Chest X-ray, PA view. Patient: 86 years old, sex F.
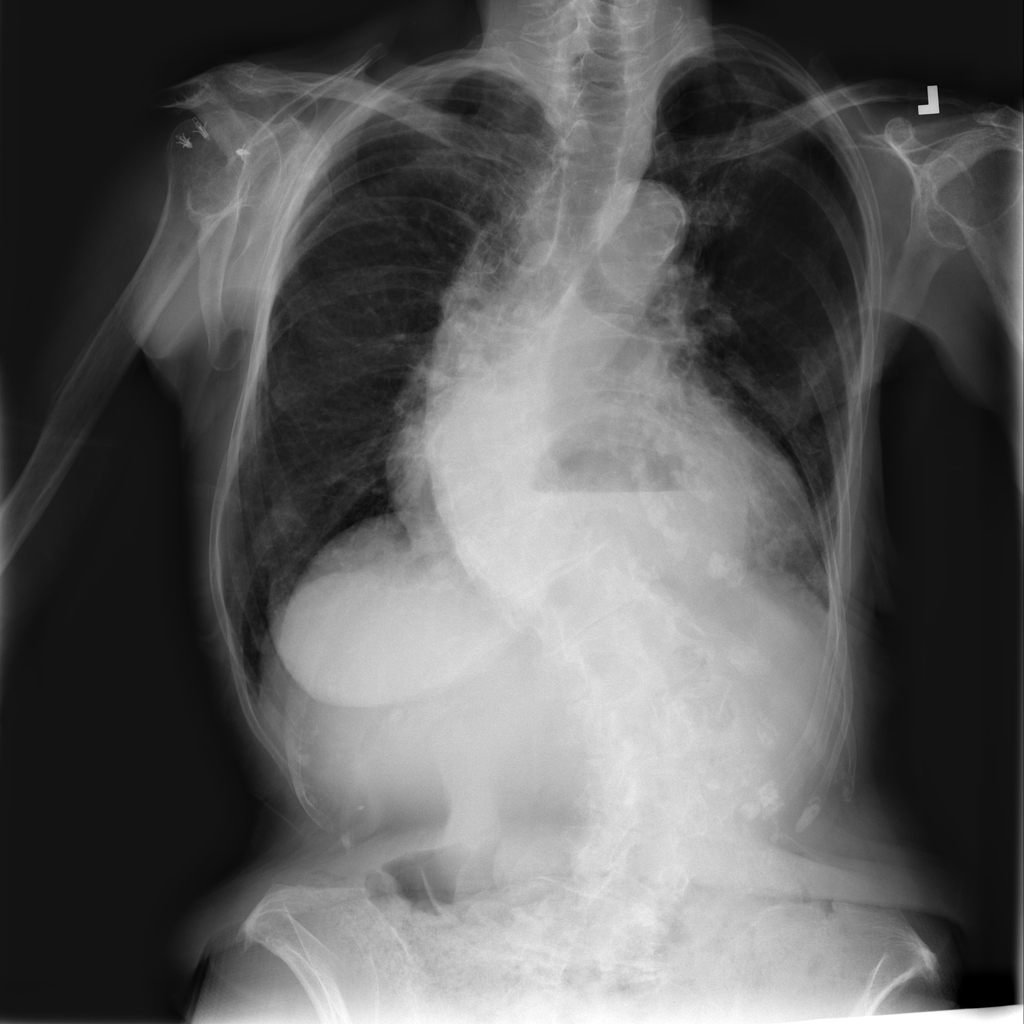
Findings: Hernia